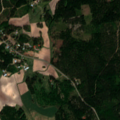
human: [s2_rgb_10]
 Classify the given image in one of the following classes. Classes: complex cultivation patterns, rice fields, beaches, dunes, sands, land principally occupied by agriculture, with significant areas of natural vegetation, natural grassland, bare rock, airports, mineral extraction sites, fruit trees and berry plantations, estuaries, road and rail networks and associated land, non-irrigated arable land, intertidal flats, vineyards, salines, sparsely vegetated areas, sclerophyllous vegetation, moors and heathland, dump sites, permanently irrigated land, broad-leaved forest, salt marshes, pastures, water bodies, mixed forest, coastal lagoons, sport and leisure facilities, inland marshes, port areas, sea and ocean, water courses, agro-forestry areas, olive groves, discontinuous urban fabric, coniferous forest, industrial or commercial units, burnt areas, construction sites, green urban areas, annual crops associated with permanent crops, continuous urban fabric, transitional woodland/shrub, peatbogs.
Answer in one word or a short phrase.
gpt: non-irrigated arable land, land principally occupied by agriculture, with significant areas of natural vegetation, coniferous forest, mixed forest